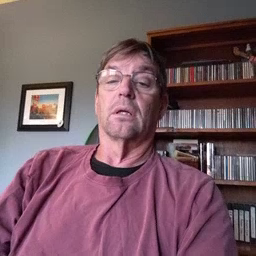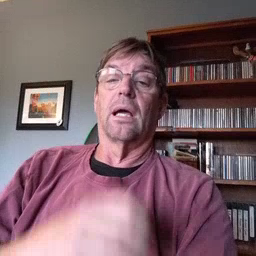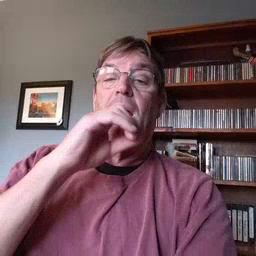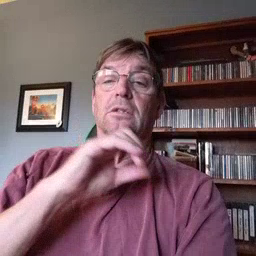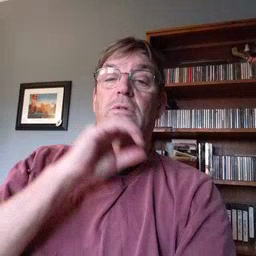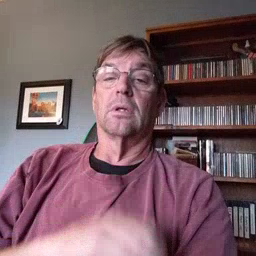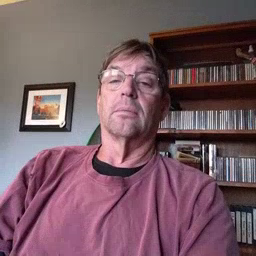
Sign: icecream